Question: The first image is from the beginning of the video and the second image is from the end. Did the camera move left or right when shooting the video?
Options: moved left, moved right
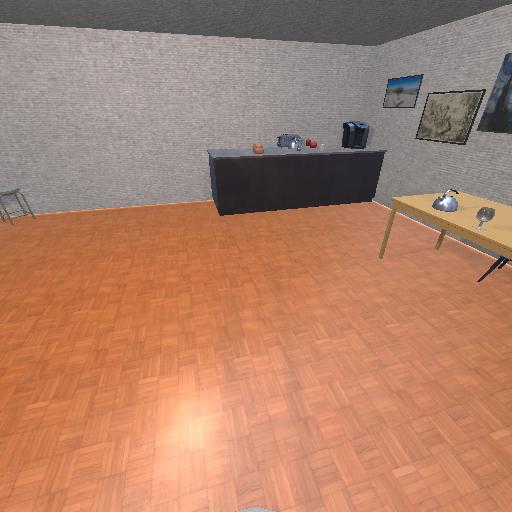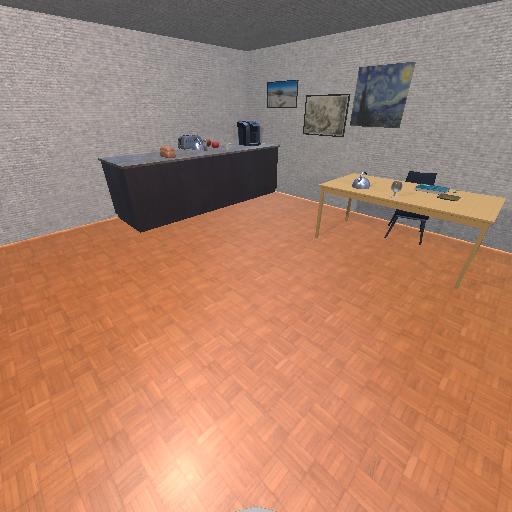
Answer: moved left